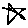
Label: star